Question: : .
: .
Issue: I cant resize my form by dragging its borders, I can only do that by dragging that grip thing on the bottom right side of the form.
Is there any other property on the form that I sohlud change to fix this problem?
Here is also a screen shot of the hierarchy of controls on the form...maybe setting on lower level controls on the form is causing this?

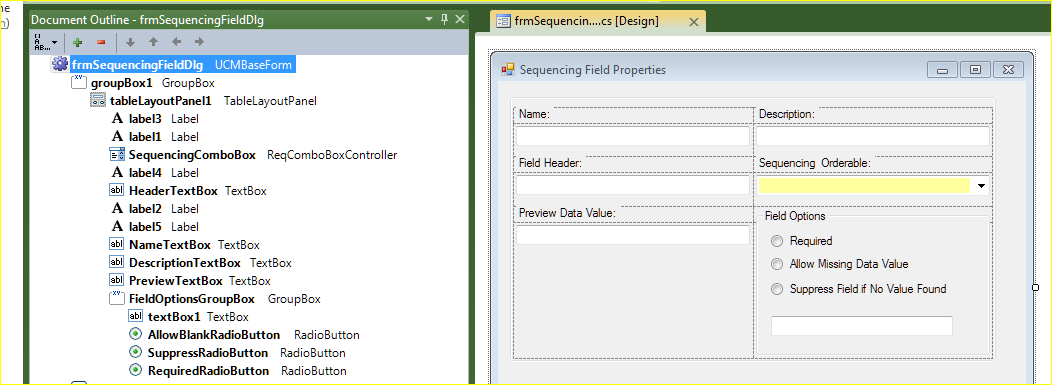
Answer: Make sure the FormBorderStyle is set to Sizable, and that the SizeGripStyle property is set to Auto or Hide.